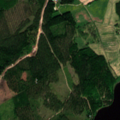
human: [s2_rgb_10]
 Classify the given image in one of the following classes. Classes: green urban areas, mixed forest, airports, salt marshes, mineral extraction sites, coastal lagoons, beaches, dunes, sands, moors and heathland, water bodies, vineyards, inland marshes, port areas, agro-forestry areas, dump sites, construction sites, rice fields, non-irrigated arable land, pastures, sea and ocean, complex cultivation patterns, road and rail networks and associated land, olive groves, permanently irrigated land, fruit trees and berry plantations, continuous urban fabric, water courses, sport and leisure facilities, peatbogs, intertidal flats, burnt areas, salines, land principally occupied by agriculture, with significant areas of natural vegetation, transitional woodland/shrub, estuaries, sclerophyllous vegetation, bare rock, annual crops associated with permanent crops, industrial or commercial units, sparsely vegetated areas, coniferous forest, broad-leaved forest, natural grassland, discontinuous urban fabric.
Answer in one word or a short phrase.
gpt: non-irrigated arable land, land principally occupied by agriculture, with significant areas of natural vegetation, coniferous forest, water bodies